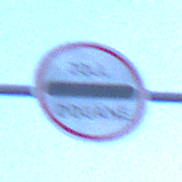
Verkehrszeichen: Zollstelle
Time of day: Dawn
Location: Outdoor (Urban)
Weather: PartlyCloudy
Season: NotSpecified
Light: Natural